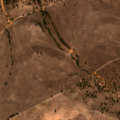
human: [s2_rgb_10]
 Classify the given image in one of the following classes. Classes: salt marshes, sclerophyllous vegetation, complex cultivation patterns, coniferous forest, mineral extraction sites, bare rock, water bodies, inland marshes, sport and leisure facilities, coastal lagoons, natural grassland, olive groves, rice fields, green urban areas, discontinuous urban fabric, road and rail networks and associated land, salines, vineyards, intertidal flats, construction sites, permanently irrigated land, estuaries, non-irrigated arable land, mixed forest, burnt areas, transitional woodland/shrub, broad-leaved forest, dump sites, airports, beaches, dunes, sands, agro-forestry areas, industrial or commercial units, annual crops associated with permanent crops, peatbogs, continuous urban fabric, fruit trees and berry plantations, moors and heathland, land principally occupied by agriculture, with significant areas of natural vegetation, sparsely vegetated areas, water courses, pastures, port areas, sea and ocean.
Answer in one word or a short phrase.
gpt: non-irrigated arable land, agro-forestry areas, broad-leaved forest